Question: I have a question about encoding/decoding strings.
Well, there is web page, where I send some data with simple php POST form.
When I open Chrome Developer Toolbar -> Network, in "Form Data" all parameters are displayed normally, except this, "uid", which is encoded ( ) somehow.

When I clicked on "view URL encoded", it showed me this "", I tried online tools such <URL> to get human readable string of this encoded parameter, but no luck.
Can anyone explain to me, how can I get the original value of this parameter? Not encoded, in human readable format?
Thanks a lot : )
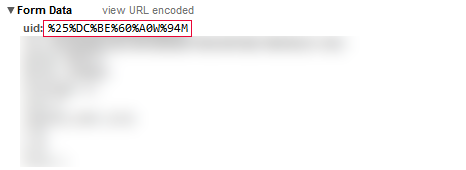
Answer: If you're having problems with online decoders, and (seeing as its a relatively short string) why not give it a go by hand?
<URL>
This table maps characters to their URL-encoded equivalent, just do a 'Ctrl+F' of the % encoded characters and decode it yourself.
A few of the characters look wierd because they aren't English characters. '%DC' is 'U' for example. its possible the encoders you are trying don't recognise non-english characters